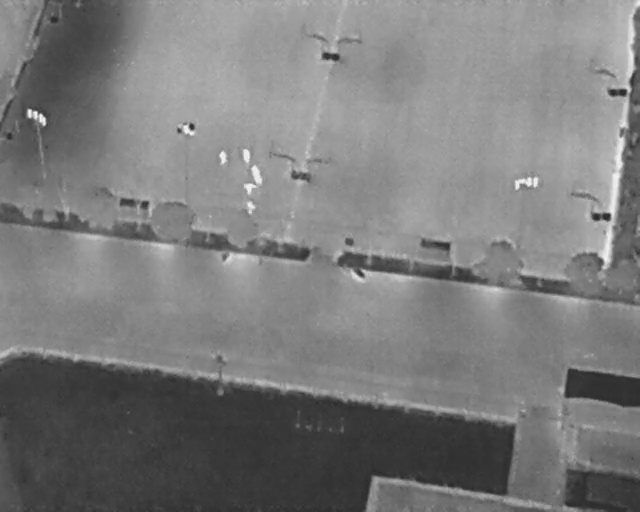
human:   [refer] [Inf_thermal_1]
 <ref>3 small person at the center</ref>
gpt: <box>[[38, 32, 41, 34, 2], [39, 34, 41, 35, 2], [37, 39, 40, 41, 2]]</box>

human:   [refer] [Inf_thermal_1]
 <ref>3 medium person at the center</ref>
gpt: <box>[[33, 29, 36, 31, 2], [37, 29, 39, 31, 2], [38, 35, 40, 37, 2]]</box>